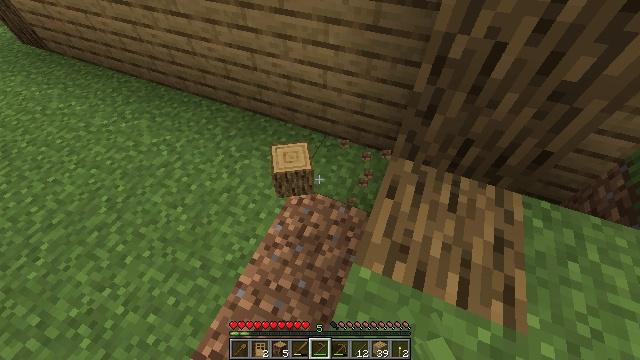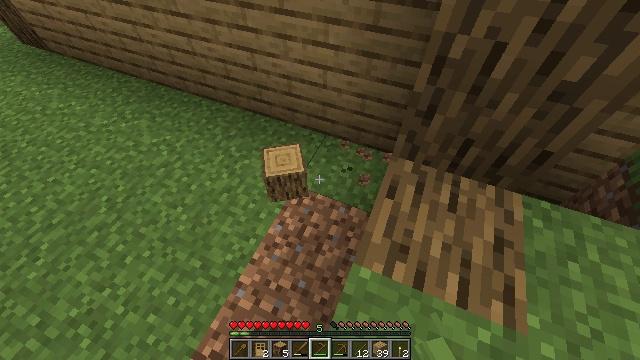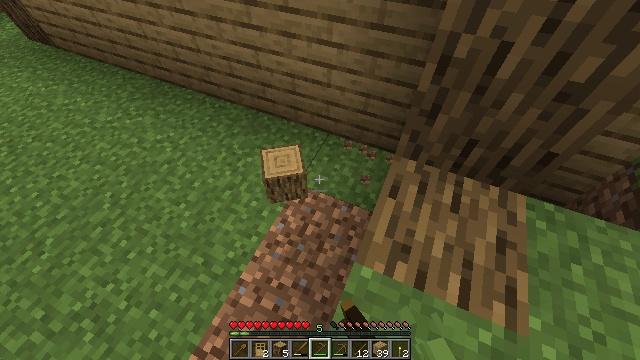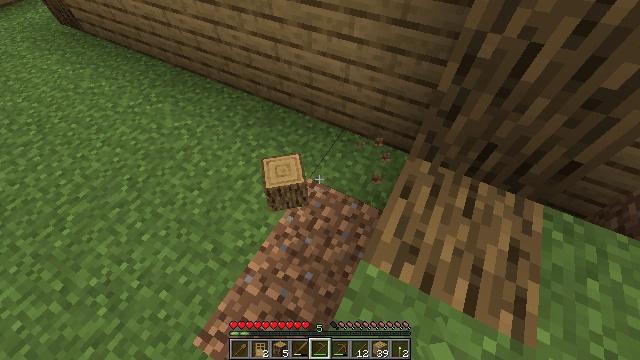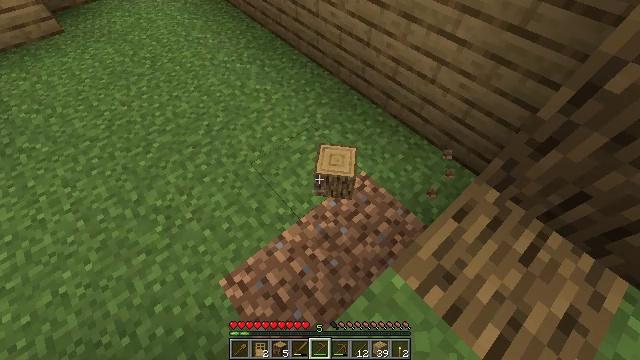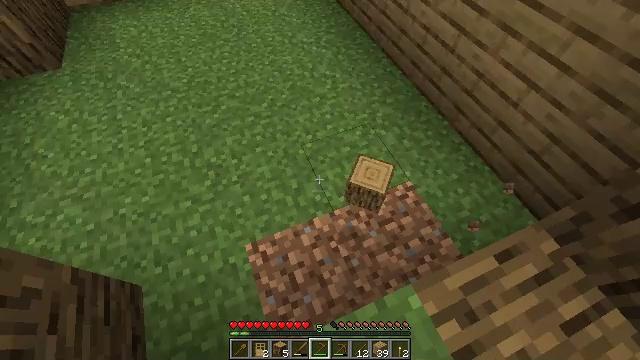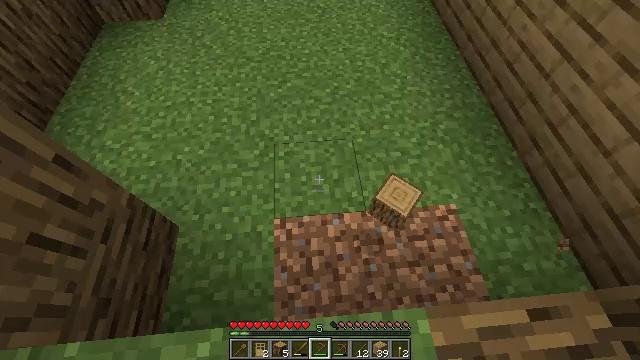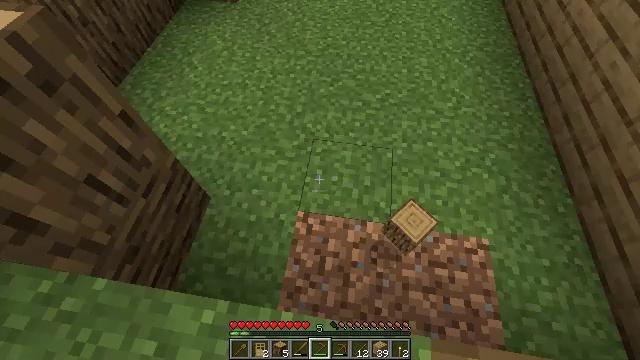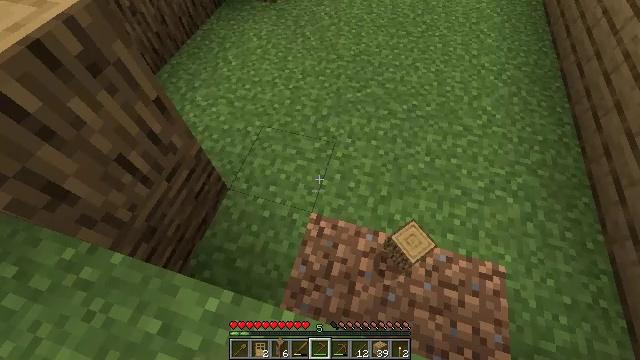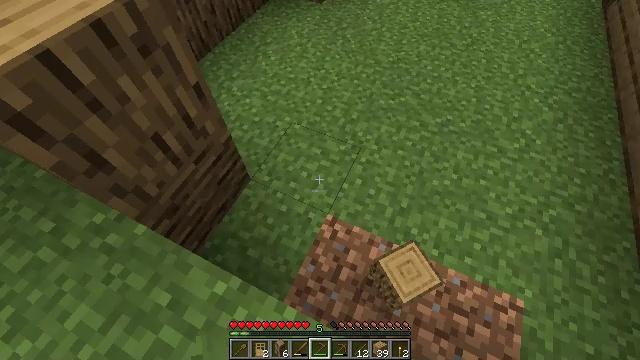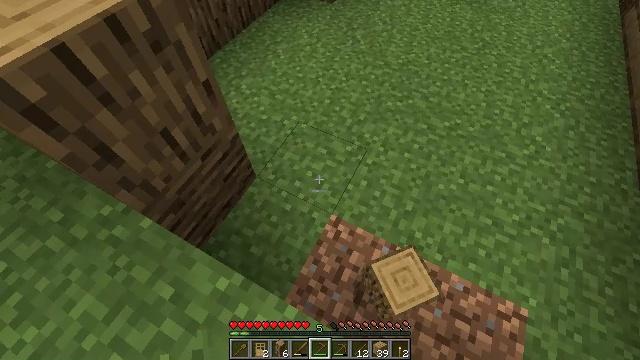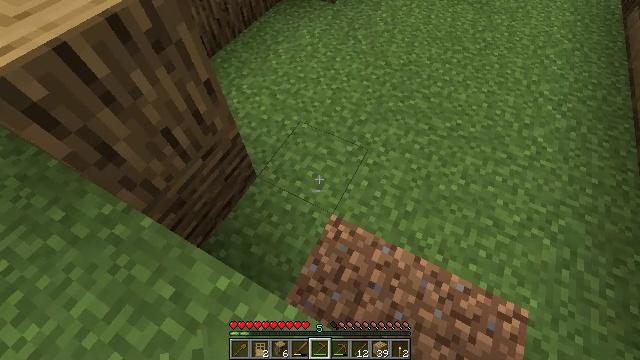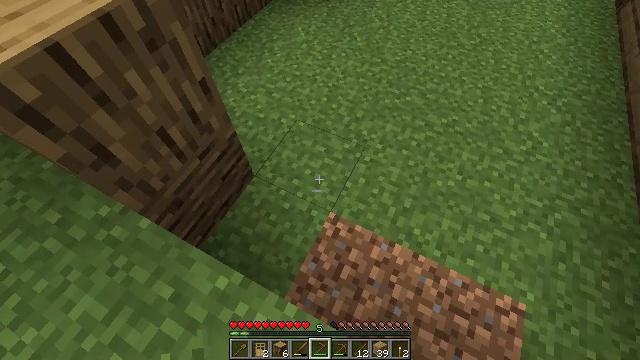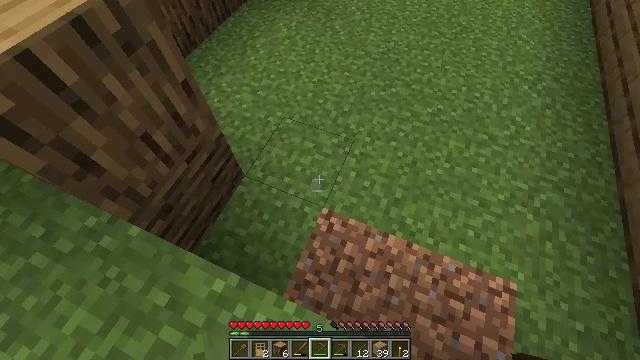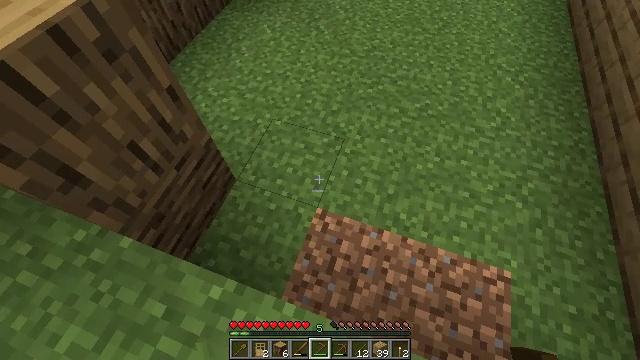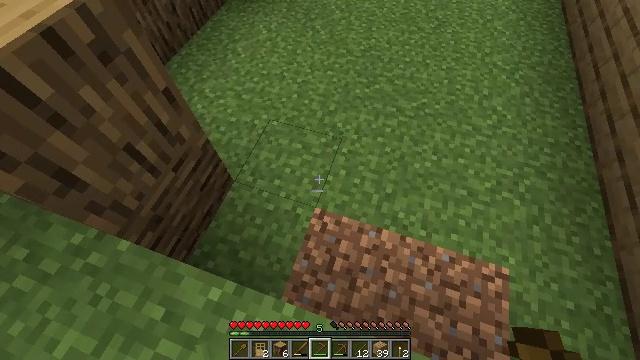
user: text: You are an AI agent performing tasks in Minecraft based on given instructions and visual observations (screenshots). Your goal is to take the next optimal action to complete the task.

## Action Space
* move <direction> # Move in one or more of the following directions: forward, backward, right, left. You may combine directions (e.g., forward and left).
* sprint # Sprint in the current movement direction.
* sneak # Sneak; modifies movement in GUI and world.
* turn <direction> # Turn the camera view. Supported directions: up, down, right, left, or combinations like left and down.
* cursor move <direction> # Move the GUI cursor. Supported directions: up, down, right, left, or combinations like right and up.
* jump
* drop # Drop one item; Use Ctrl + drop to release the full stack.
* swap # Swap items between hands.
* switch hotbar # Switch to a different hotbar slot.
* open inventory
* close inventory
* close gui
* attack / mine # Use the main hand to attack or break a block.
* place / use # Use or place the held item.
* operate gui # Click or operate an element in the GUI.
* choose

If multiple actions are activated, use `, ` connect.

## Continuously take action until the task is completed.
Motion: motion action
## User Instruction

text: Gather oak logs from trees.
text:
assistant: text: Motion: attack / mine
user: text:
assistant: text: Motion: no_op
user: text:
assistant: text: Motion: turn left and down
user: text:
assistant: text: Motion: turn left and down
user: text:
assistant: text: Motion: turn left and down
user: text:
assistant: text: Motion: turn left and down
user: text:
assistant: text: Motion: turn left
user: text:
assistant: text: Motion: turn left
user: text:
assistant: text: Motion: turn left
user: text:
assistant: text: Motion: turn left
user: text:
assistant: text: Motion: no_op
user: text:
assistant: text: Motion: turn right
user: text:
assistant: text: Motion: turn right
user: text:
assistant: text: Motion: turn right
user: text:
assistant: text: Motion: no_op
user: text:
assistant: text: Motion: no_op
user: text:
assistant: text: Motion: no_op
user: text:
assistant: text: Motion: turn left
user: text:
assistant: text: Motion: turn left and up
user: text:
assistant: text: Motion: turn left
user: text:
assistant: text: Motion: turn left and up
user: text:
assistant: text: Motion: turn left and up
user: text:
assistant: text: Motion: turn left and up
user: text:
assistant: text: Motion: turn left and up
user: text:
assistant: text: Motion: no_op
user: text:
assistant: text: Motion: no_op
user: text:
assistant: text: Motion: no_op
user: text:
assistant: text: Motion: attack / mine
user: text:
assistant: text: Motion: attack / mine
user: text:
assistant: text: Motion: attack / mine